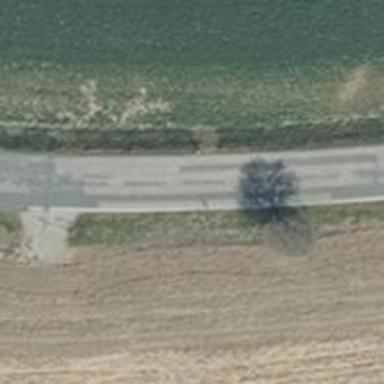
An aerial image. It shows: Secondary road with asphalt surface.